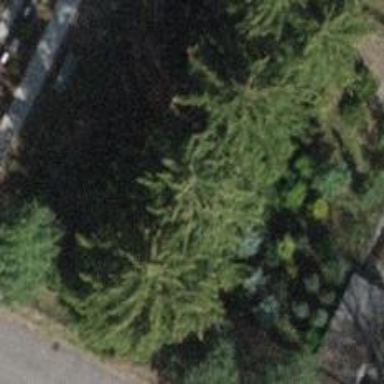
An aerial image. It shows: Needle-leaved tree in natural setting.